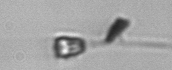
Label: Asterionellopsis_glacialis